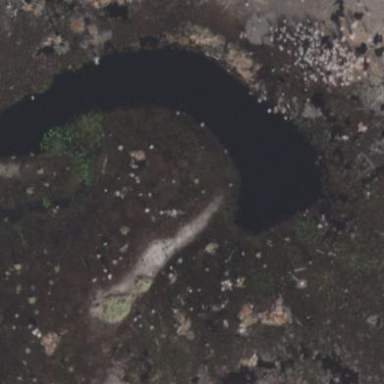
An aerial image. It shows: Lake with natural water.